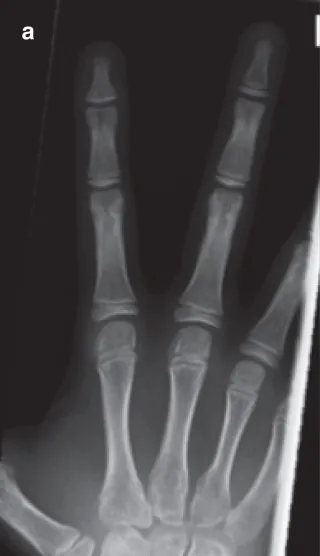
Radiographs at 2 years demonstrating good coronal alignment on the anteroposterior view (a).
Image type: radiology (x_ray)